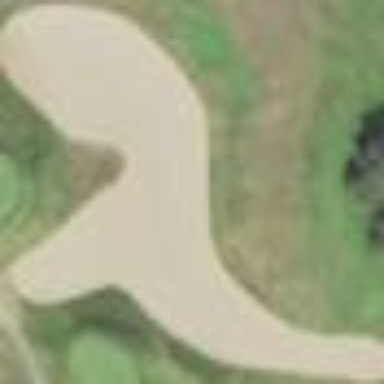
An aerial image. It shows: Sandy area is golf bunker.